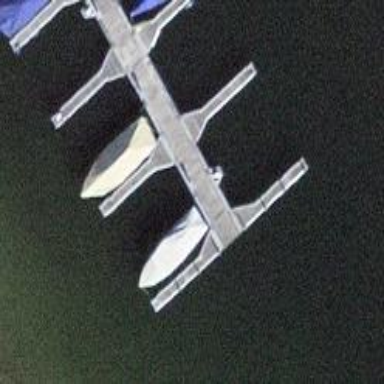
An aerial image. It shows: Man-made pier.